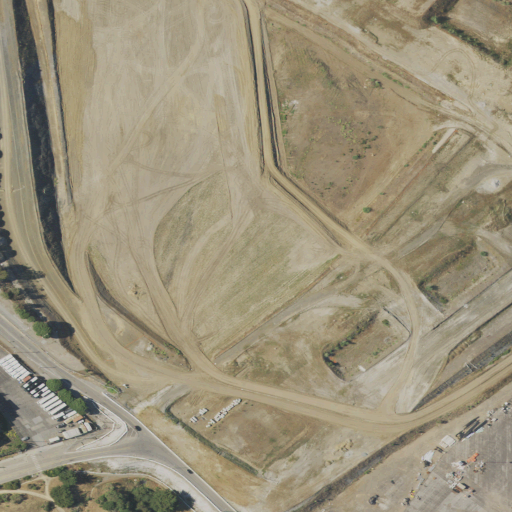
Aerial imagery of cape in California named Candlestick Point containing high intensity development, medium intensity development, low intensity development, grassland, and barren land